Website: apple
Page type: customer-info-address
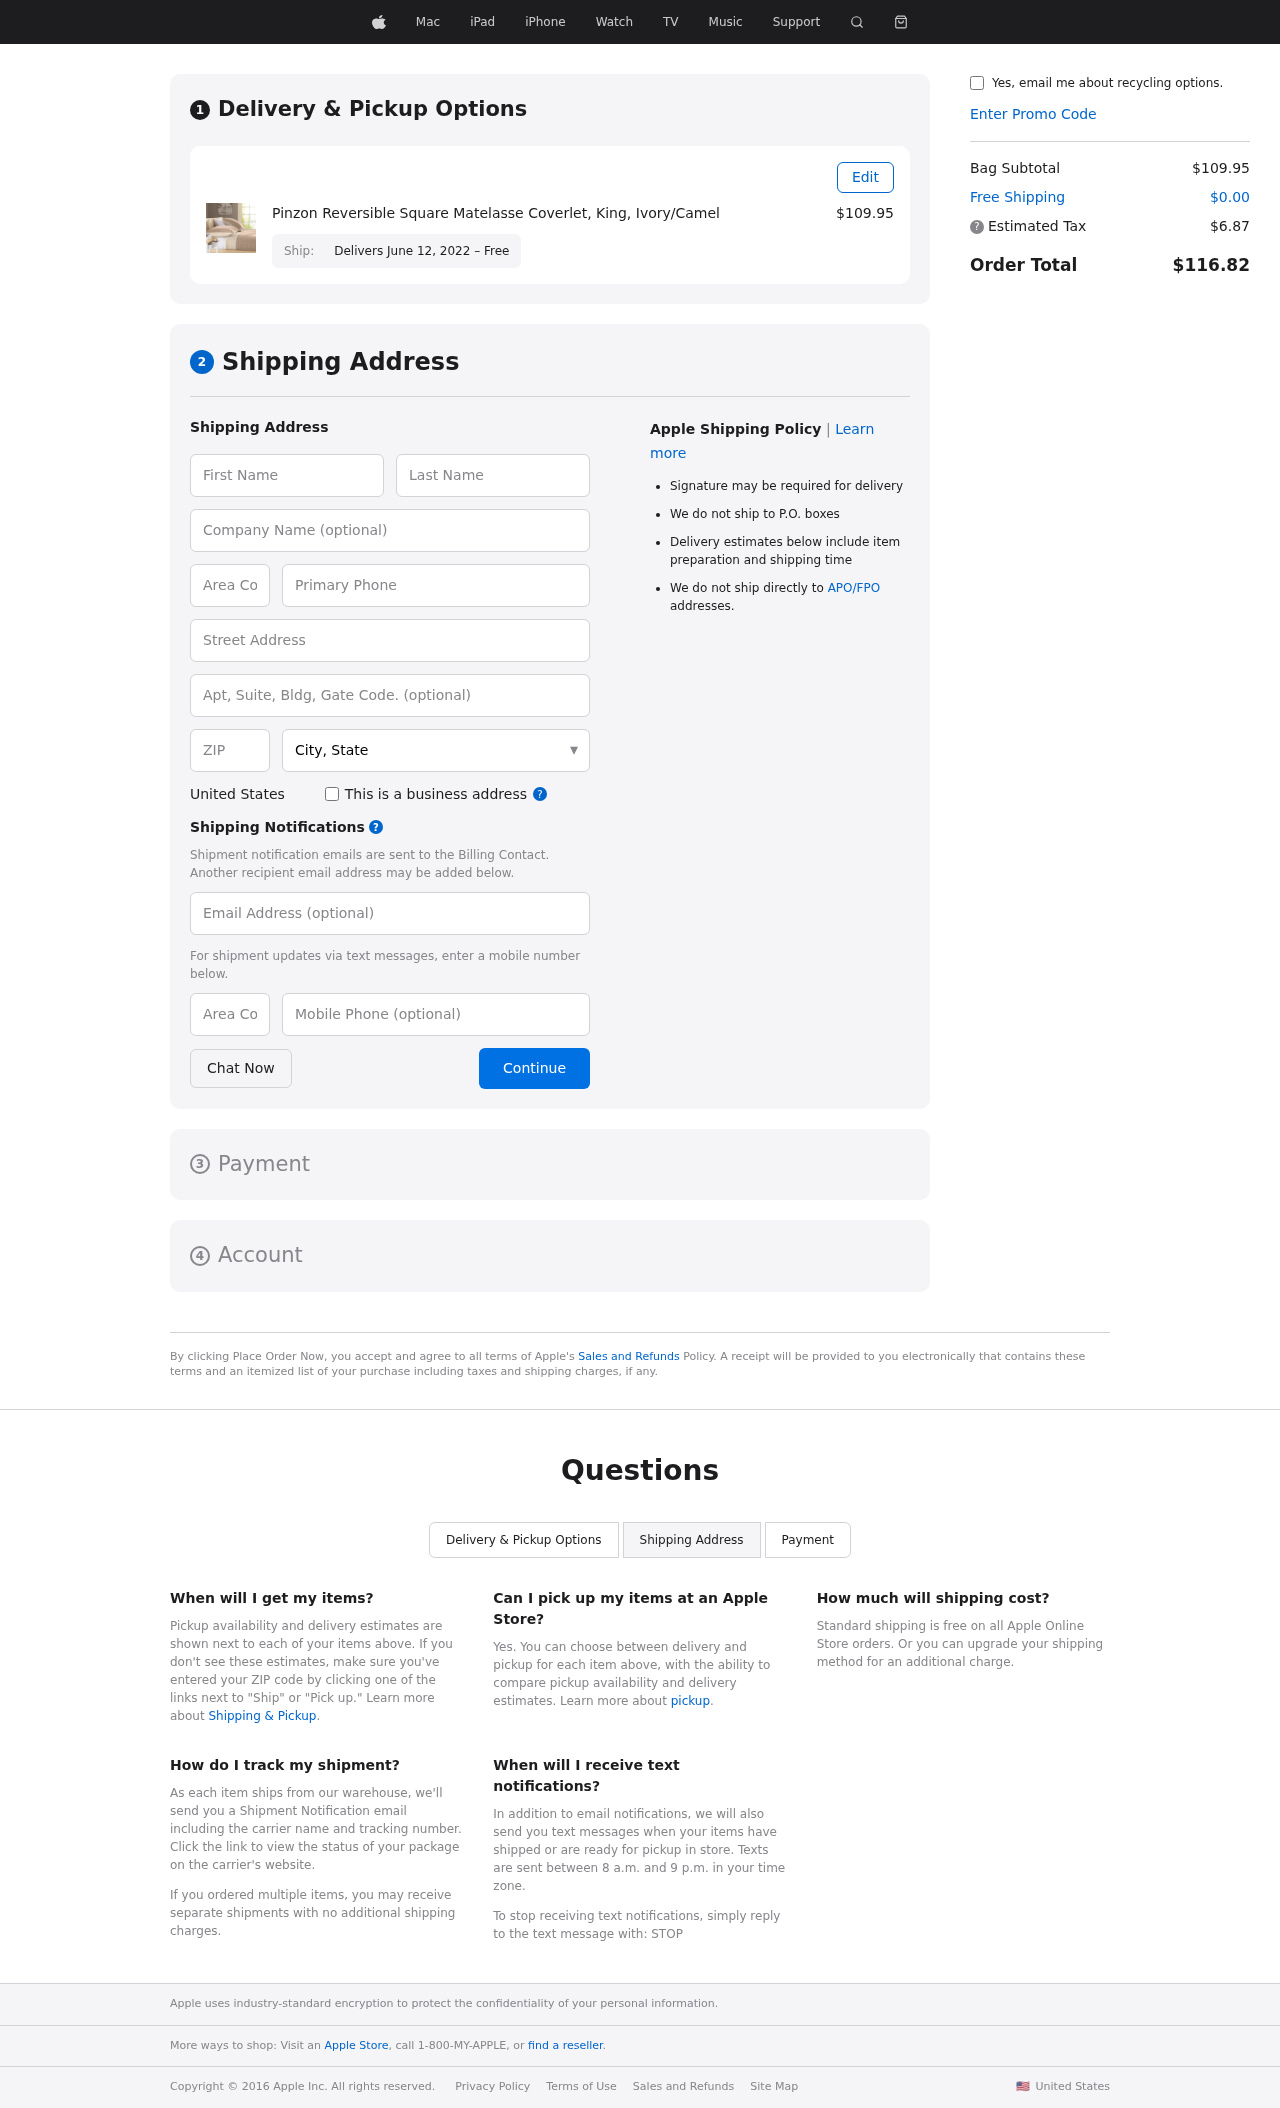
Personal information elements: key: PII_CITY_STATE
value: Lake Jeanbury, WA
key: PII_COUNTRY
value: United States
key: PII_EMAIL
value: cferguson@yahoo.com
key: PII_FIRSTNAME
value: Christian
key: PII_LASTNAME
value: Ferguson
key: PII_PHONE
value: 7792990445
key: PII_PHONE_AREA
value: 779
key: PII_POSTCODE
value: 09944
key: PII_STREET
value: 667 Palmer Center
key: PII_STREET2
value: Suite 574
Product elements: key: PRODUCT1_NAME
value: Pinzon Reversible Square Matelasse Coverlet, King, Ivory/Camel
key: PRODUCT1_PRICE
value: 109.95
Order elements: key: ORDER_DELIVERY_DATE
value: Delivers June 12, 2022 – Free
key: ORDER_SUBTOTAL
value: $109.95
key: ORDER_SHIPPING_COST
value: $0.00
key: ORDER_TAX
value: $6.87
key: ORDER_TOTAL
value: $116.82